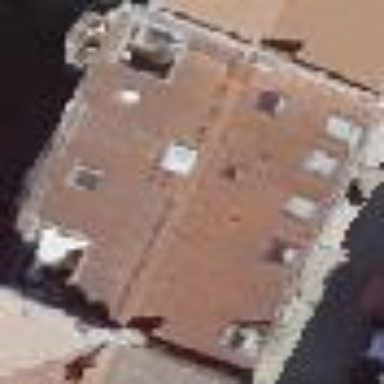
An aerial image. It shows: Gabled roof apartments building.